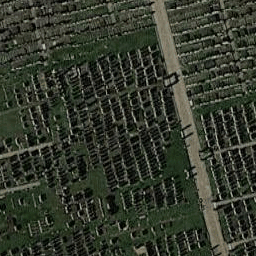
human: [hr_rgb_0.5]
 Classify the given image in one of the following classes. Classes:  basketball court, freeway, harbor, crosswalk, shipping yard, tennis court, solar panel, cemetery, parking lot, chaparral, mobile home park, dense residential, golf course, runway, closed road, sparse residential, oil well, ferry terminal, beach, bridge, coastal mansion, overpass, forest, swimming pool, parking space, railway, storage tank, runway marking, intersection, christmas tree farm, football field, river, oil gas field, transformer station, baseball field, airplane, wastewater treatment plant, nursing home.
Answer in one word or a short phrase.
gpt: cemetery